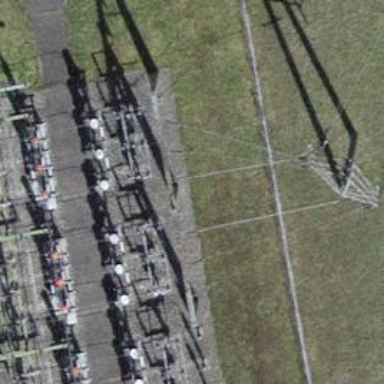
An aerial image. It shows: Three power lines with cables.